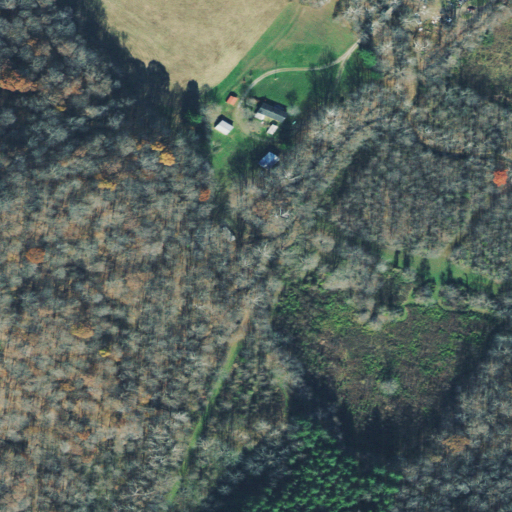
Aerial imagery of valley in Ohio named Fowler Hollow containing deciduous forest, pasture, open development, evergreen forest, and mixed forest